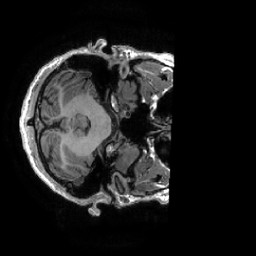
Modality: T1w
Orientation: axial
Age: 26
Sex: male
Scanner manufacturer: ge
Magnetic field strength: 3 T
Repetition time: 0.0073 s
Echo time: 0.003 s